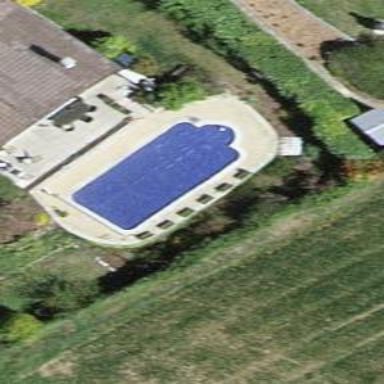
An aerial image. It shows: Swimming pool located in leisure land.